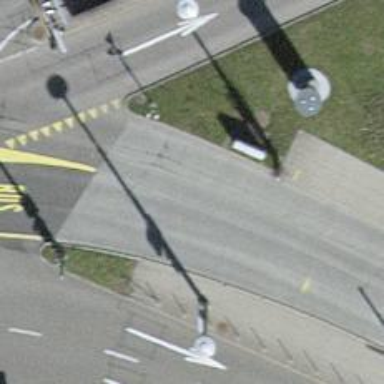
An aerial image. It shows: Trolleybus stop position for public transport.